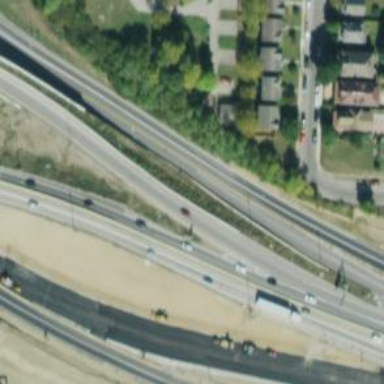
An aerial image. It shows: Motorway with embankment.